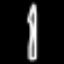
Label: pencil